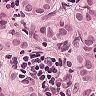
Metastatic tissue present: yes